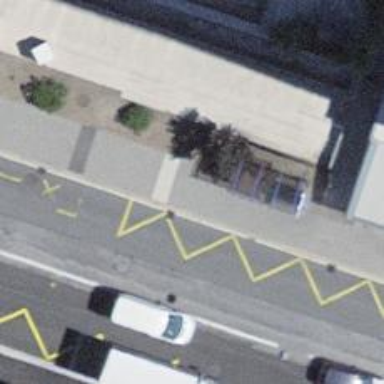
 serving as platform for public transportation."